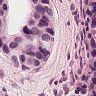
Metastatic tissue present: yes